【题型】解答题　【知识点】平面几何　【难度】easy
$\triangle ABC$的内角$A$、$B$、$C$的对边分别为$a$、$b$、$c$，已知$b\cos A+\frac{\sqrt{3}}{3}a=c$。

\vspace{0.5em}
\noindent
（1）求$\cos B$；

\vspace{0.5em}
\noindent
（2）如图，$D$为$\triangle ABC$外一点，若在平面四边形$ABCD$中，$\angle D=2\angle B$，且$AD=1$，$CD=3$，$BC=\sqrt{6}$，求$AB$的长。
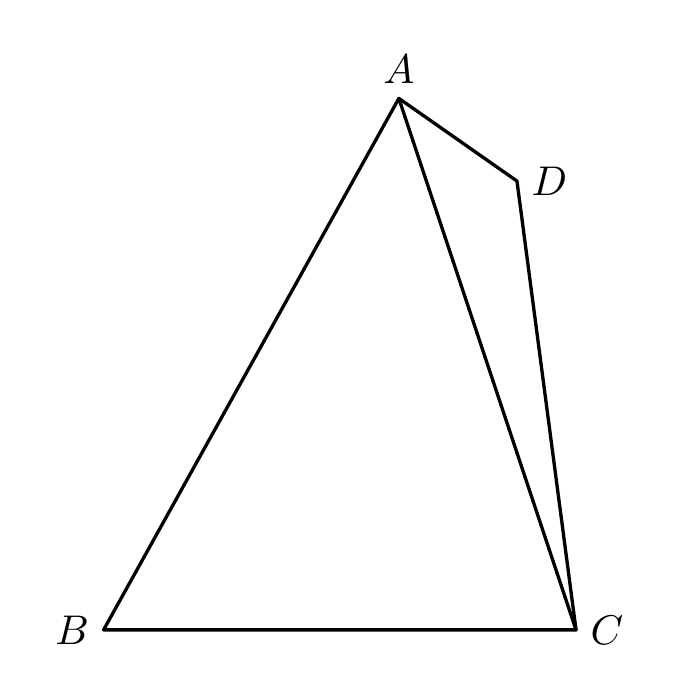
【解答】
\noindent
【答案】见试题解答内容

\vspace{0.5em}
\noindent
【分析】（1）直接利用三角函数关系式的恒等变换和正弦定理求出$\cos B$的值。

\vspace{0.5em}
\noindent
（2）利用（1）的结论，进一步利用余弦定理求出结果。

\vspace{0.5em}

\noindent
【解答】解：（1）$\triangle ABC$的内角$A$、$B$、$C$的对边分别为$a$、$b$、$c$，
且：$b\cos A+\frac{\sqrt{3}}{3}a=c$，

则：$\sin B\cos A+\frac{\sqrt{3}}{3}\sin A=\sin(A+B)$，

整理得：$\sin A\cos B=\frac{\sqrt{3}}{3}\sin A$，

由于：$\sin A\neq0$，

所以：$\cos B=\frac{\sqrt{3}}{3}$。

\vspace{0.5em}
\noindent
（2）由于$\angle D=2\angle B$，

所以：$\cos D=2\cos^2B-1=-\frac{1}{3}$。

在$\triangle ACD$中，$AD=1$，$CD=3$，

由余弦定理得：$AC^2=AD^2+CD^2-2AD\cdot CD\cos D=1+9+2=12$，

所以：$AC=2\sqrt{3}$。

在$\triangle ABC$中，$BC=\sqrt{6}$，$AC=2\sqrt{3}$，$\cos B=\frac{\sqrt{3}}{3}$，

所以：$AC^2=AB^2+BC^2-2AB\cdot BC\cdot\cos B$，

整理得：$AB^2-2\sqrt{2}AB-6=0$，

解得：$AB=3\sqrt{2}$。

故$AB$的长为$3\sqrt{2}$。

\vspace{0.5em}
\noindent
【点评】本题考查的知识要点：三角函数关系式的恒等变换，正弦定理和余弦定理的应用。